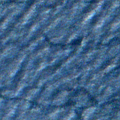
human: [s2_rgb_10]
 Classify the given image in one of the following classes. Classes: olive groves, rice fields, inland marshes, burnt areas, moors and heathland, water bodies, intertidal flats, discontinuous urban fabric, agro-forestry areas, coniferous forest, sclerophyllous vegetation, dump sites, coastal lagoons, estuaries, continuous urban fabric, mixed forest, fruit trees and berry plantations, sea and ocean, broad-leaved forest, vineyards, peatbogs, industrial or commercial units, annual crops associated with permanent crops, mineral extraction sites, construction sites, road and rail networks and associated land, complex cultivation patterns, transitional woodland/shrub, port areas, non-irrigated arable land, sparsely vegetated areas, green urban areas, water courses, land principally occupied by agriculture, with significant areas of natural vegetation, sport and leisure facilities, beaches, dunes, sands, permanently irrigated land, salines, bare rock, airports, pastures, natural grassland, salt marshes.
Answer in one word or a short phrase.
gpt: sea and ocean